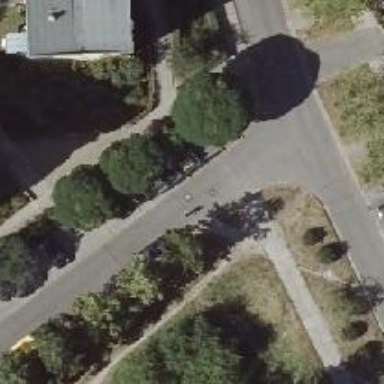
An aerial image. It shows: Sidewalk.